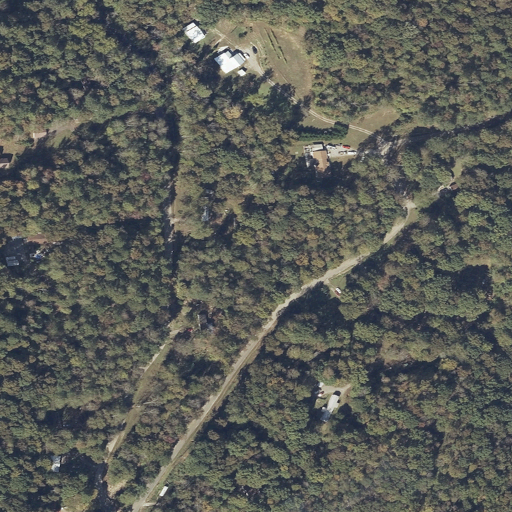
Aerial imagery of valley in Alabama named Vinson Hollow containing deciduous forest, open development, grassland, shrub, low intensity development, and pasture